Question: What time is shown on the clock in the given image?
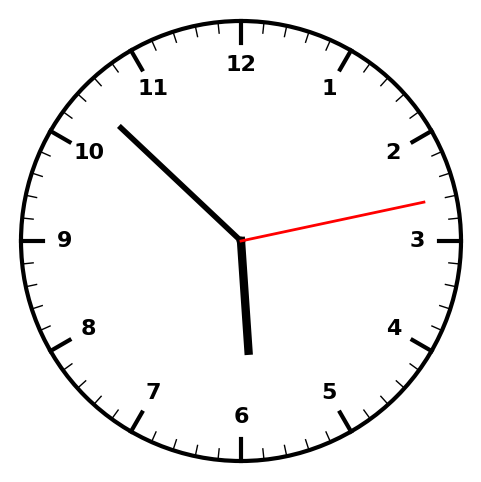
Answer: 05:52:13